Question: I put some data together for the 2015 FIFA Women's World Cup:
'''
import pandas as pd
df = pd.DataFrame({
'team':['Germany','USA','France','Japan','Sweden','England','Brazil','Canada','Australia','Norway','Netherlands','Spain',
'China','New Zealand','South Korea','Switzerland','Mexico','Colombia','Thailand','Nigeria','Ecuador','Ivory Coast','Cameroon','Costa Rica'],
'group':['B','D','F','C','D','F','E','A','D','B','A','E','A','A','E','C','F','F','B','D','C','B','C','E'],
'fifascore':[2168,2158,2103,2066,2008,2001,1984,1969,1968,1933,1919,1867,1847,1832,1830,1813,1748,1692,1651,1633,1485,1373,1455,1589],
'ftescore':[95.6,95.4,92.4,92.7,91.6,89.6,92.2,90.1,88.7,88.7,86.2,84.7,85.2,82.5,84.3,83.7,81.1,78.0,68.0,85.7,63.3,75.6,79.3,72.8]
})
df.groupby(['group', 'team']).mean()
'''

Now I would like to generate a new dataframe that contains the 6 possible pairings or matches within each 'group' from 'df', in a format like:
'''
group team1 team2
A Canada China
A Canada Netherlands
A Canada New Zealand
A China Netherlands
A China New Zealand
A Netherlands New Zealand
B Germany Ivory Coast
B Germany Norway
...
'''
What is a concise and clean way to do this? I can do a bunch of loops through each 'group' and 'team', but I feel like there should be a cleaner vectorized way to do this with 'pandas' and the <URL> paradigm.
I also welcome any R answers, think it'd be interesting to compare between the R and Pandas ways here. Added the 'r' tag.
Here's the data in R form, as requested in Comments:
'''
team <- c('Germany','USA','France','Japan','Sweden','England','Brazil','Canada','Australia','Norway','Netherlands','Spain',
'China','New Zealand','South Korea','Switzerland','Mexico','Colombia','Thailand','Nigeria','Ecuador','Ivory Coast','Cameroon','Costa Rica')
group <- c('B','D','F','C','D','F','E','A','D','B','A','E','A','A','E','C','F','F','B','D','C','B','C','E')
fifascore <- c(2168,2158,2103,2066,2008,2001,1984,1969,1968,1933,1919,1867,1847,1832,1830,1813,1748,1692,1651,1633,1485,1373,1455,1589)
ftescore <- c(95.6,95.4,92.4,92.7,91.6,89.6,92.2,90.1,88.7,88.7,86.2,84.7,85.2,82.5,84.3,83.7,81.1,78.0,68.0,85.7,63.3,75.6,79.3,72.8)
df <- data.frame(team, group, fifascore, ftescore)
'''
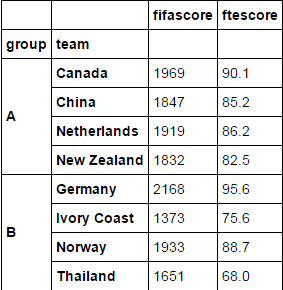
Answer: Here's the two-line solution:
'''
import itertools
for grpname,grpteams in df.groupby('group')['team']:
# No need to use grpteams.tolist() to convert from pandas Series to Python list
print list(itertools.combinations(grpteams, 2))
[('Canada', 'Netherlands'), ('Canada', 'China'), ('Canada', 'New Zealand'), ('Netherlands', 'China'), ('Netherlands', 'New Zealand'), ('China', 'New Zealand')]
[('Germany', 'Norway'), ('Germany', 'Thailand'), ('Germany', 'Ivory Coast'), ('Norway', 'Thailand'), ('Norway', 'Ivory Coast'), ('Thailand', 'Ivory Coast')]
[('Japan', 'Switzerland'), ('Japan', 'Ecuador'), ('Japan', 'Cameroon'), ('Switzerland', 'Ecuador'), ('Switzerland', 'Cameroon'), ('Ecuador', 'Cameroon')]
[('USA', 'Sweden'), ('USA', 'Australia'), ('USA', 'Nigeria'), ('Sweden', 'Australia'), ('Sweden', 'Nigeria'), ('Australia', 'Nigeria')]
[('Brazil', 'Spain'), ('Brazil', 'South Korea'), ('Brazil', 'Costa Rica'), ('Spain', 'South Korea'), ('Spain', 'Costa Rica'), ('South Korea', 'Costa Rica')]
[('France', 'England'), ('France', 'Mexico'), ('France', 'Colombia'), ('England', 'Mexico'), ('England', 'Colombia'), ('Mexico', 'Colombia')]
'''
---
Explanation:
First we get the teamlist of teams within each group using 'df.groupby('group')' , iterate through that and accessing its 'team' series, to get a list of the 4 teams within each group:
'''
for grpname,grpteams in df.groupby('group')['team']:
teamlist = grpteams.tolist()
...
['Canada', 'Netherlands', 'China', 'New Zealand']
['Germany', 'Norway', 'Thailand', 'Ivory Coast']
['Japan', 'Switzerland', 'Ecuador', 'Cameroon']
['USA', 'Sweden', 'Australia', 'Nigeria']
['Brazil', 'Spain', 'South Korea', 'Costa Rica']
['France', 'England', 'Mexico', 'Colombia']
'''
Then we generate the all-play-all list of tuples of teams.
David Arenburg's post reminded me to use 'itertools.combinations(..., 2)'. But we could have used a generator or nested for-loops:
'''
def all_play_all(teams):
for team1 in teams:
for team2 in teams:
if team1 < team2: # [Note] We don't need to generate indices then index into teamlist, just use direct string comparison
yield (team1,team2)
>>> [match for match in all_play_all(grpteams)]
[('France', 'Mexico'), ('England', 'France'), ('England', 'Mexico'), ('Colombia', 'France'), ('Colombia', 'England'), ('Colombia', 'Mexico')]
'''
Note we're taking a shortcut to first generating all possible tuples of indices, then using those to index into teamlist:
'''
>>> T = len(teamlist) + 1
>>> [(i,j) for i in range(T) for j in range(T) if i<j]
[(0, 1), (0, 2), (0, 3), (1, 2), (1, 3), (2, 3)]
'''
(Note: if we had used the approach of directly comparing team names, it would have the slight side-effect of resorting (alphabetically) the group names (they were originally sorted by seeding, not alphabetically), so e.g. 'China' < 'Netherlands', so their pairing will show up as ('Netherlands','China') not ('China',Netherlands'))